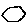
Label: hexagon